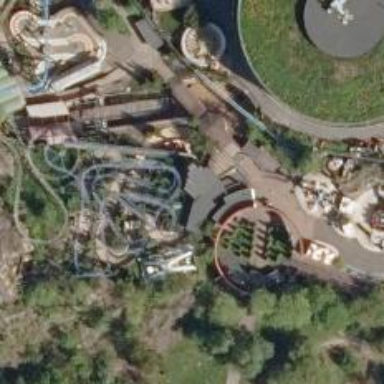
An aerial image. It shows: Thrilling roller coaster attraction.